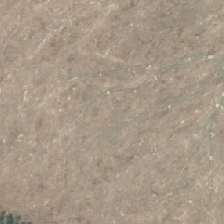
Land cover: harvested_forest